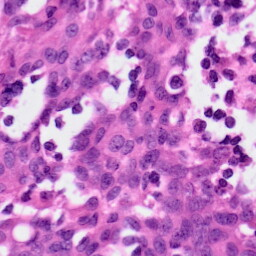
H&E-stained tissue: Ovarian